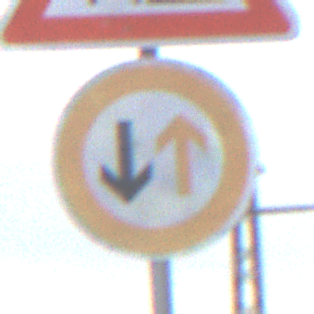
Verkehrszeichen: VorrangDesGegenverkehrs
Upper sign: Arbeitsstelle
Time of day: MorningAfternoon
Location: Outdoor (Suburban)
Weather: Overcast
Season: NotSpecified
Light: Natural